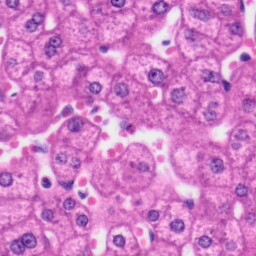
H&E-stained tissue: Liver